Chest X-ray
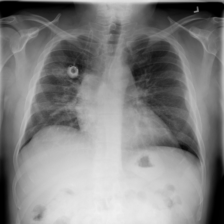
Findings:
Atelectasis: negative
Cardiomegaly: negative
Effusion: negative
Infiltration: negative
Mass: negative
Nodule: negative
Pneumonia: negative
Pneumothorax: negative
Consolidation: negative
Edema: negative
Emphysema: negative
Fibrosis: negative
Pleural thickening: negative
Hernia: negative